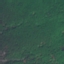
Label: Forest